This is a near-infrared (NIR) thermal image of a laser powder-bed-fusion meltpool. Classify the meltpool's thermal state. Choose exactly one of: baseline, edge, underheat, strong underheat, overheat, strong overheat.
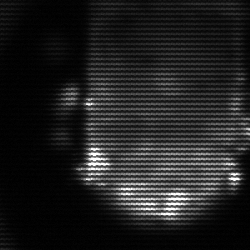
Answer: baseline